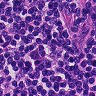
Metastatic tissue present: no